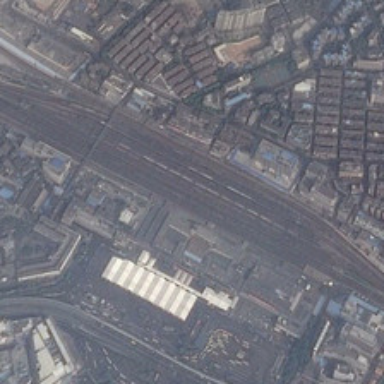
Many crowded buildings are in two sides of a railway station .